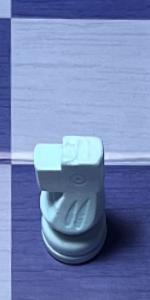
Label: Knight_White